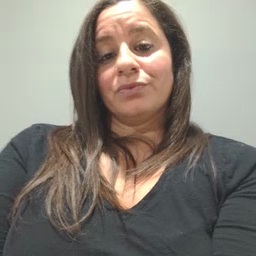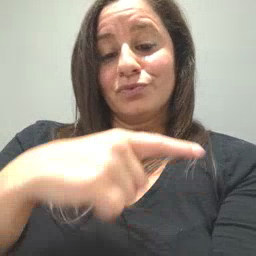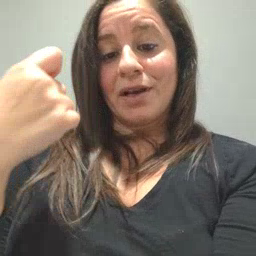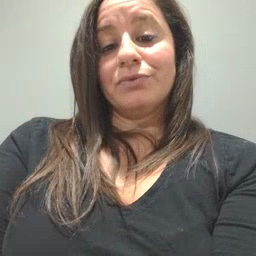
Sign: dry